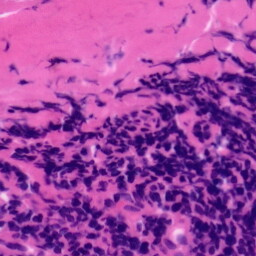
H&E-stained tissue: Tonsil